Question: I want to select rows from DataTable. Select criteria includes anding and the columns name have a space b/w them as you can see below:
'''
int distributionLineIdex = import.VendorInvoiceLineDetailTable.Select
("Number='AMEX0311_00011' and Line number='001'").Count();
'''
I am getting the following exception :
'''
Syntax error: Missing operand after 'number' operator.
'''

What am I missing here ?
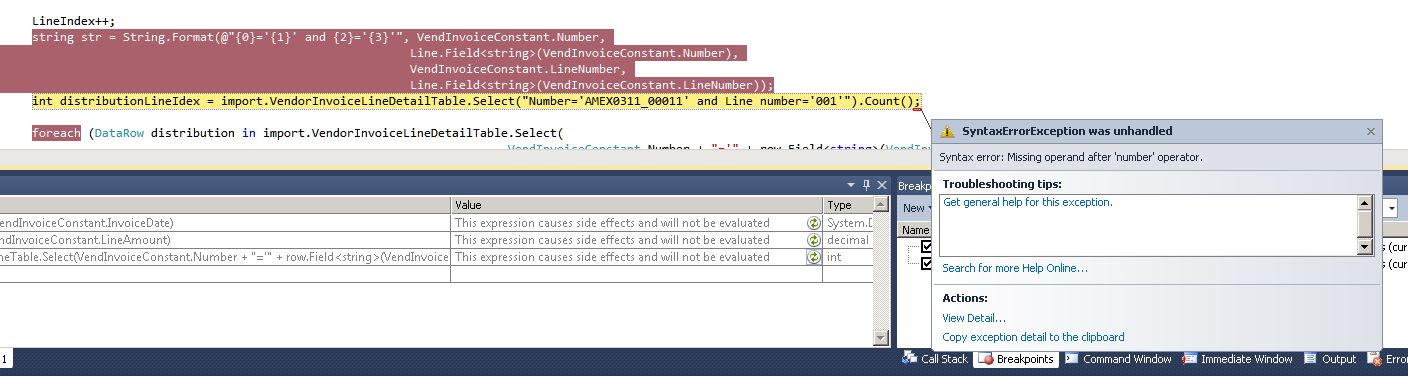
Answer: Use
'''
[Line Number] = '001'
'''
instead